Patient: sex M, age 34
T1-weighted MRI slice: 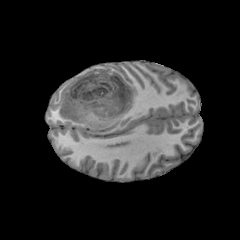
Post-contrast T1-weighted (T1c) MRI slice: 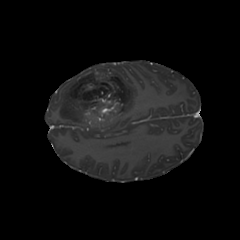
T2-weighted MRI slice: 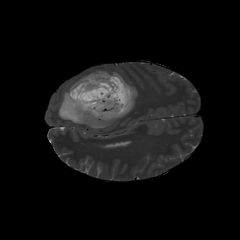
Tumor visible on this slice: yes
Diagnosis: Astrocytoma, IDH-mutant
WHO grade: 4